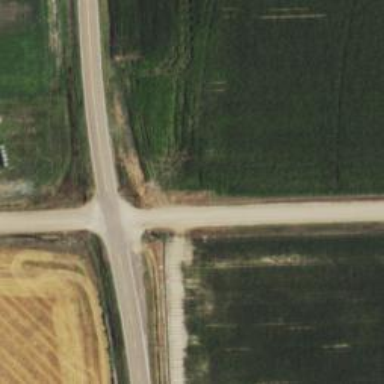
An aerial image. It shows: Stop road.